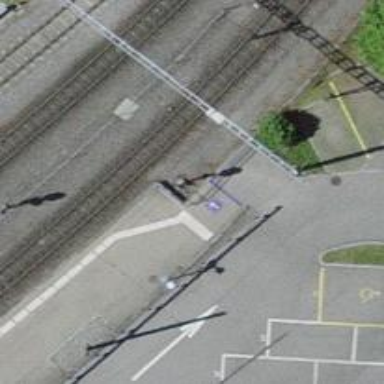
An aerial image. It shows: Railway signal.